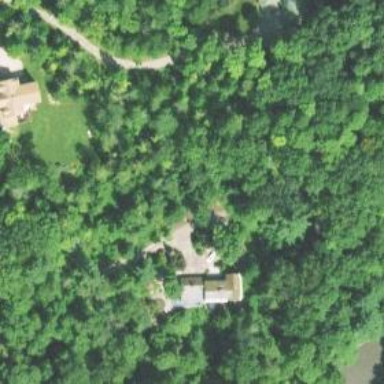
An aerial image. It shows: Residential driveway.